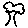
Label: tree